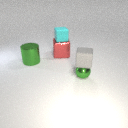
small green metal sphere below small gray rubber cube